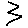
Label: zigzag